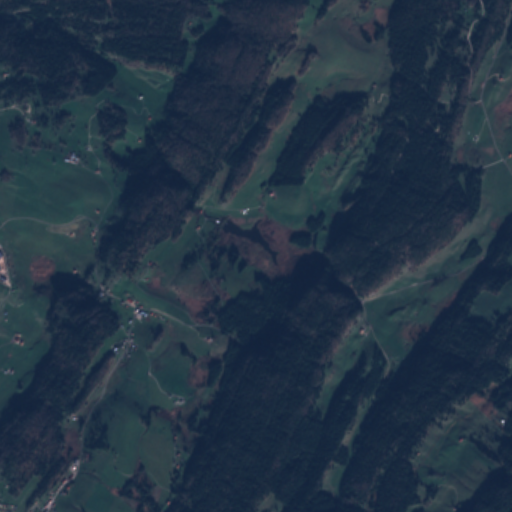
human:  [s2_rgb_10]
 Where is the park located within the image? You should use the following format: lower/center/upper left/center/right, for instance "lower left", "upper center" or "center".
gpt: The park is located in the lower left of the image.
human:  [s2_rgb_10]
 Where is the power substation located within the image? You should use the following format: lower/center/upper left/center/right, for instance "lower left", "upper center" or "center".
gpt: The power substation is located in the upper right of the image.
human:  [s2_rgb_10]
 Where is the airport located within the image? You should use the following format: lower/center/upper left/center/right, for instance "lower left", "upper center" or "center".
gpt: There is no airport in the image.